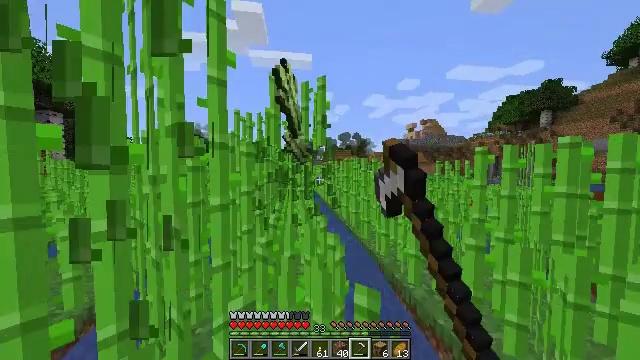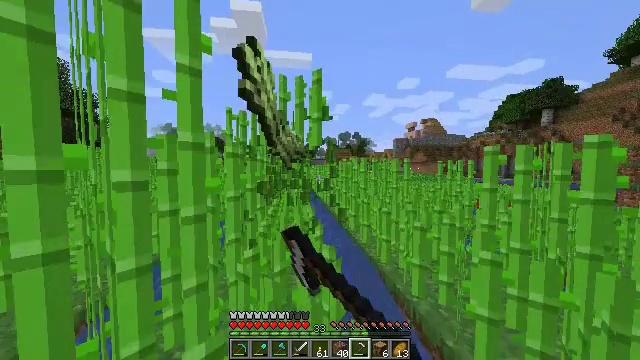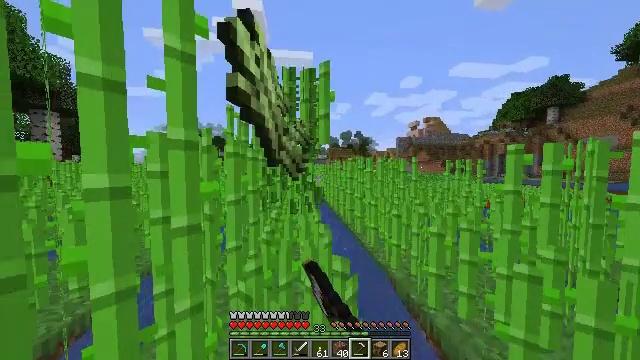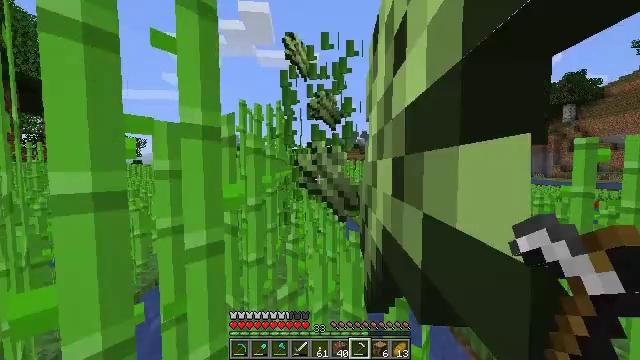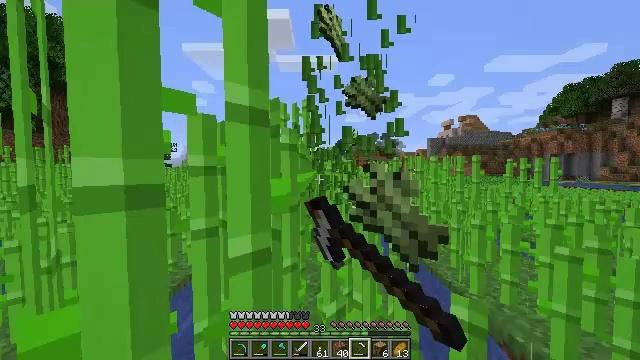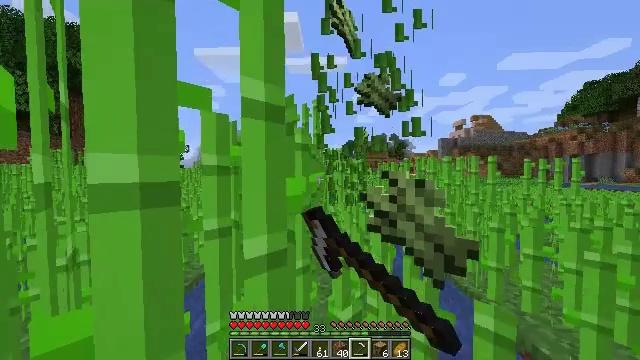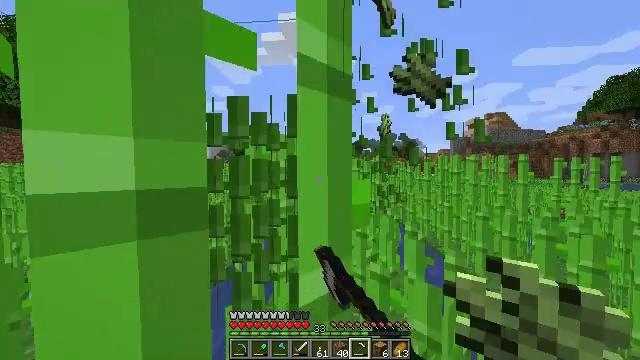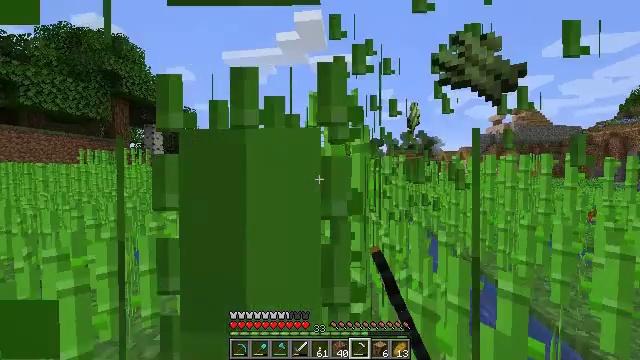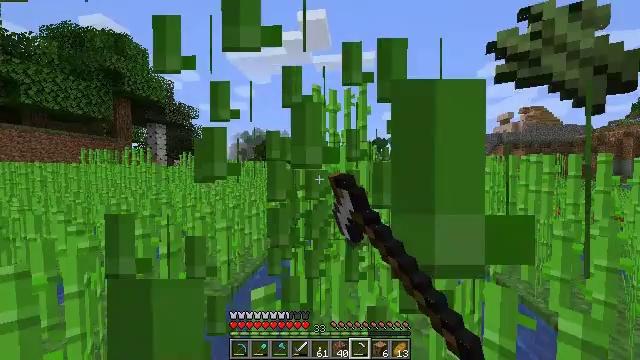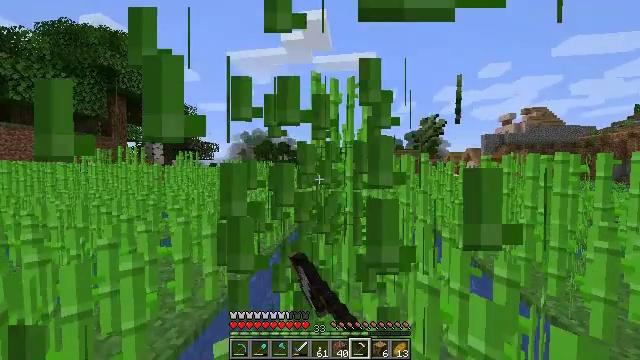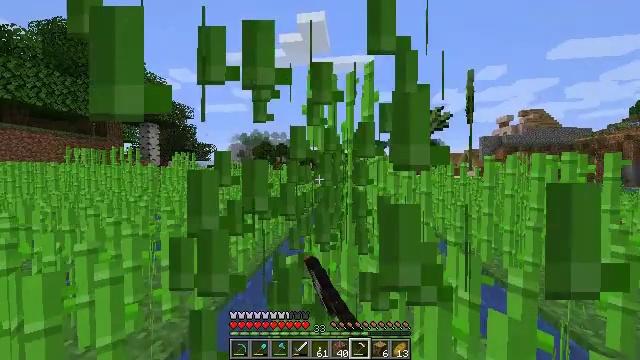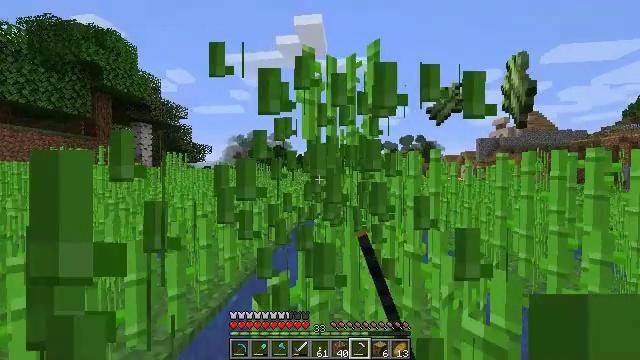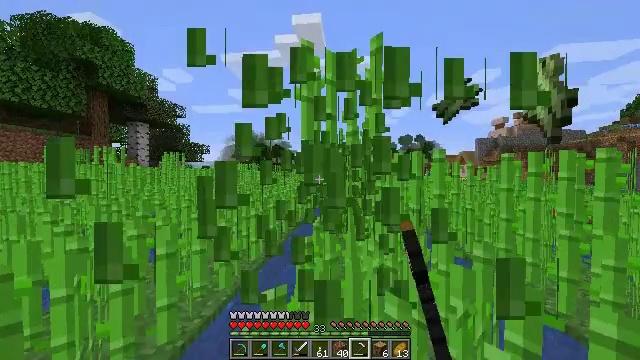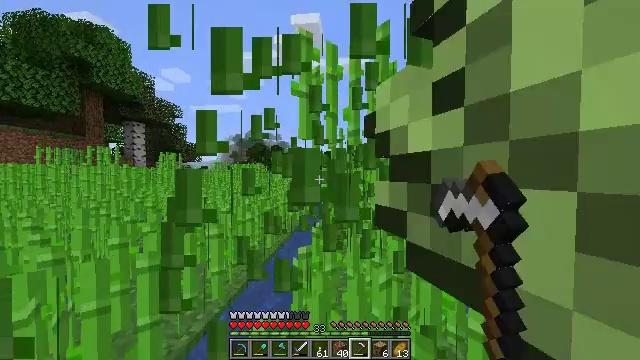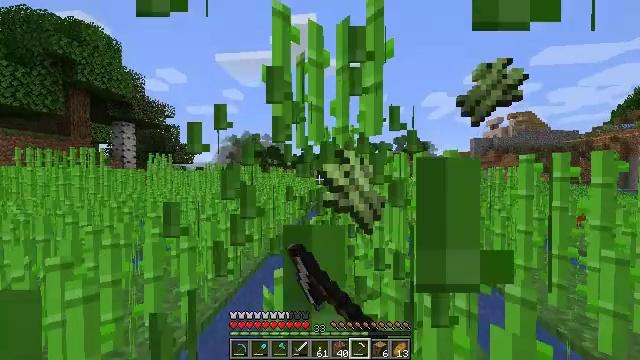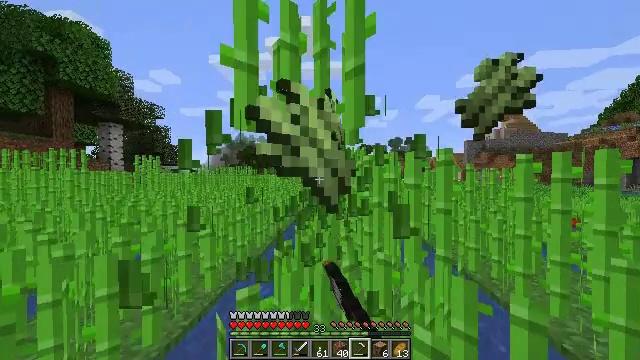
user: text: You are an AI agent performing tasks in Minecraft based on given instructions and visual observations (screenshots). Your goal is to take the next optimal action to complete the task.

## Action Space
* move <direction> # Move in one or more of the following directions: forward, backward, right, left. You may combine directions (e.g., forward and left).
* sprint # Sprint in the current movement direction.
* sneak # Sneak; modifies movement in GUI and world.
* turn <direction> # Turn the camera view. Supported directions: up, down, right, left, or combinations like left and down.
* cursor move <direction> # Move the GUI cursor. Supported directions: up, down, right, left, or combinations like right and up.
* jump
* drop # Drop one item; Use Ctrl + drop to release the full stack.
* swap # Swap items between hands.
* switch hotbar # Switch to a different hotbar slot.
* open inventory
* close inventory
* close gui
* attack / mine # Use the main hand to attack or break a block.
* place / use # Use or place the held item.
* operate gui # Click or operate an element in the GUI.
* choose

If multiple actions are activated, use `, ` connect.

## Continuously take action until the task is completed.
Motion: motion action
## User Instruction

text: Cut down the sugar cane stalks.
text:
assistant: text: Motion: move forward and move left, sprint, attack / mine
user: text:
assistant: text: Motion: move forward and move left, sprint, attack / mine
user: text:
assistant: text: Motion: move forward and move left, sprint, turn left, attack / mine
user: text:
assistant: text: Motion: move forward and move left, sprint, turn left, attack / mine
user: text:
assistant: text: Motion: move forward and move left, sprint, turn left, attack / mine
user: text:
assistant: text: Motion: move forward, sprint, turn left, attack / mine
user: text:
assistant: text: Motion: move forward, sprint, turn left, attack / mine
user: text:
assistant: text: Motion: move forward, sprint, attack / mine
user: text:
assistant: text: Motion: move forward, sprint, attack / mine
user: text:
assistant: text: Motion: move forward, sprint, attack / mine
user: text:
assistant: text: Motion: move forward, sprint, attack / mine
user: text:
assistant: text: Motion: move forward, sprint, attack / mine
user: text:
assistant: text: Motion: move forward and move right, sprint, attack / mine
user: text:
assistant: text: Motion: move forward and move right, sprint, attack / mine
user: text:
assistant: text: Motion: move forward and move right, sprint, turn right, attack / mine
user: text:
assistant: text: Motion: move forward and move right, sprint, attack / mine
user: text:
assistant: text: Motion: move forward, sprint, attack / mine
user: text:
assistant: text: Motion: move forward, sprint, attack / mine
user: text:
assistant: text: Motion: move forward, sprint, turn right, attack / mine
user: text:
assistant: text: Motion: move forward, sprint, turn right, attack / mine
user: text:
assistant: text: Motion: move forward, sprint, turn right, attack / mine
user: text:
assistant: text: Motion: move forward, sprint, turn right, attack / mine
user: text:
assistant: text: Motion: move forward, sprint, attack / mine
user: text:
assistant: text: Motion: move forward, sprint, attack / mine
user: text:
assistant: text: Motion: move forward and move left, sprint, turn left, attack / mine
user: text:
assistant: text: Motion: move forward and move left, sprint, attack / mine
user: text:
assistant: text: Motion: move forward and move left, sprint, attack / mine
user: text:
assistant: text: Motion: move forward and move left, sprint, attack / mine
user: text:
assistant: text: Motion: move forward, sprint, attack / mine
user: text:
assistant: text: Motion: move forward, sprint, attack / mine